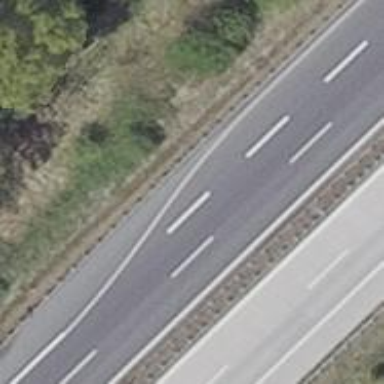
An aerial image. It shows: Asphalt motorway.